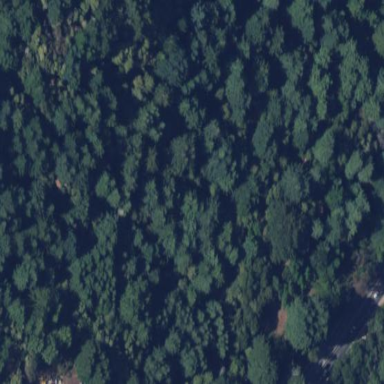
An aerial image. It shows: Beautiful woodland area.